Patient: sex F, age 35
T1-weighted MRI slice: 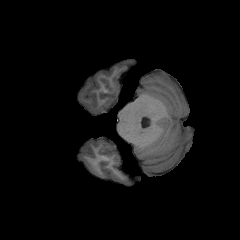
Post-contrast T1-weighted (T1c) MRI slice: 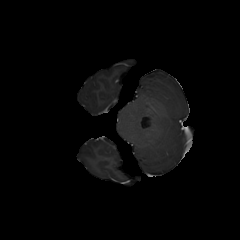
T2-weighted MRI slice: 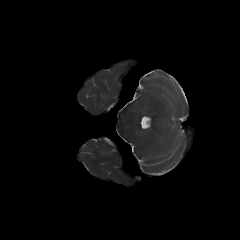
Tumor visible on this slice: no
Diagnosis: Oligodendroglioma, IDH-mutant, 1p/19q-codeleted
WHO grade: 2